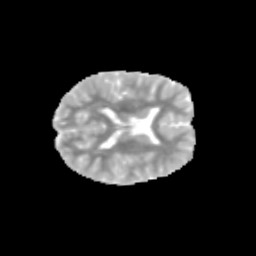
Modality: MD
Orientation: axial
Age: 10
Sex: female
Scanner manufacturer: siemens
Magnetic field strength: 3 T
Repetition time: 3.8 s
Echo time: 0.07 s